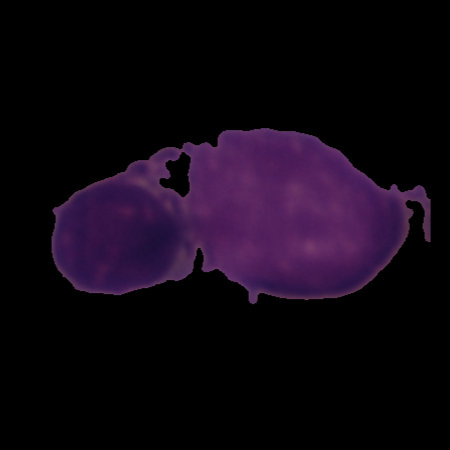
Label: healthy